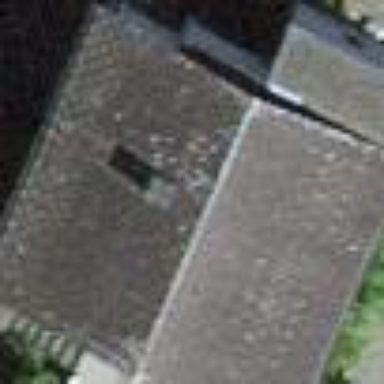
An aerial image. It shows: Gabled roof on residential building.